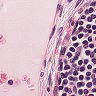
Metastatic tissue present: no